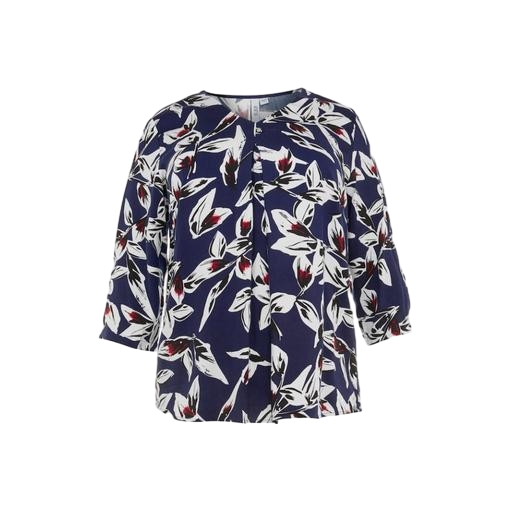
blue leaf-print top, blue leaf-print blouse, blue floral-print shirt, white background